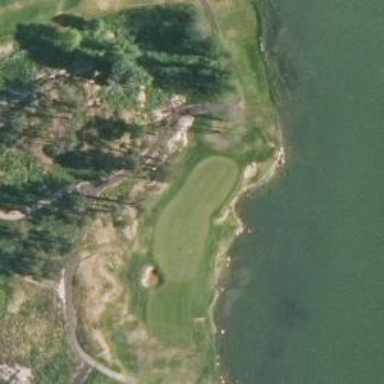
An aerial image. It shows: View of golf hole.